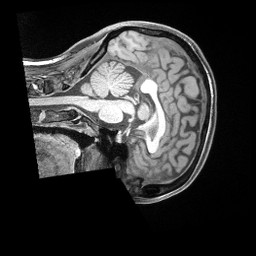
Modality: T1w
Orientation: sagittal
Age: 35
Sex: female
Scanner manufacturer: siemens
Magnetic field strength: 3 T
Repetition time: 2 s
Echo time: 0.00211 s